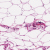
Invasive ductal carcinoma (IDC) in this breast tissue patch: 0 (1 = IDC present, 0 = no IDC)